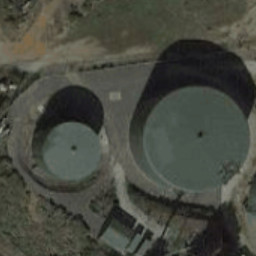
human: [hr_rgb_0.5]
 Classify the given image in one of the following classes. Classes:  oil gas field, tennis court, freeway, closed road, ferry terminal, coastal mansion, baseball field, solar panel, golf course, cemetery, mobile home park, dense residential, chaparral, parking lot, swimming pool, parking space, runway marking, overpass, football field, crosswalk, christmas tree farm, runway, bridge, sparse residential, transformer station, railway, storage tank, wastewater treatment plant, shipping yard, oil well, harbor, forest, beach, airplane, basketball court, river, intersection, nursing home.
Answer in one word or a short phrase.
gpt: storage tank